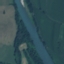
Land use / land cover class: River